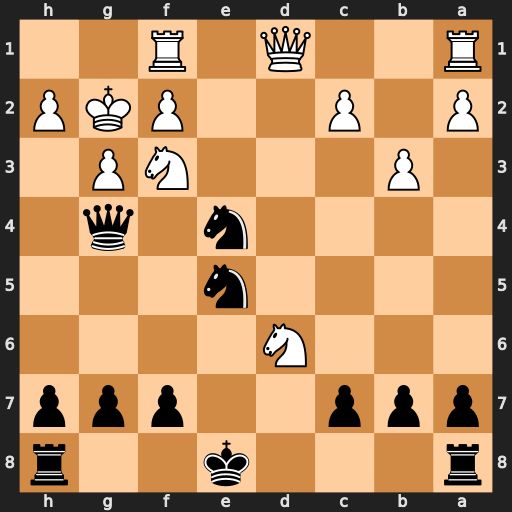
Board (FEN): r3k2r/ppp2ppp/3N4/4n3/4n1q1/1P3NP1/P1P2PKP/R2Q1R2
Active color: b
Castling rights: kq
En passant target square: -
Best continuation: cxd6 Nxe5 Qxd1 Raxd1 dxe5